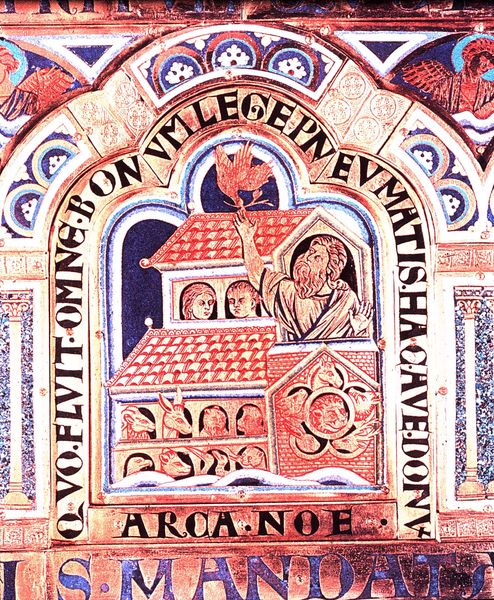
Titel: Klosterneuburger Altar
Künstler: Nikolaus von Verdun
Standort: Klosterneuburg, Augustinerchorherren-Stiftskirche Unserer Lieben Frau (EU - D)
Schlagwörter: adler, blau, gott, meer, vogel, wasser, bunt, frau, schwarz, säule, weiss, dach, haus, hund, rot, tiere, bart, bibel, mensch, taube, bild, häuser, vögel, kirche, gold, kind, blatt, gotik, boot, esel, kinder, pferd, affe, engel, schiff, schrift, gans, inschrift, katze, zweig, illustration, buchstaben, mittelalter, romanik, mönch, löwe, gothik, bär, ziege, rettung, feigenblatt, latein, arche, arche noah, noah, freske, buchmalerei, arca, scrafito, mandat